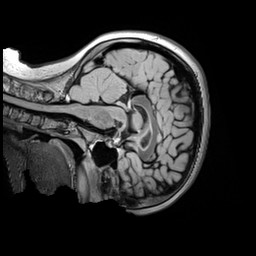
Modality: FLAIR
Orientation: sagittal
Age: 11
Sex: female
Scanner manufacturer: siemens
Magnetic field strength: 3 T
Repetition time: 5 s
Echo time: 0.388 s